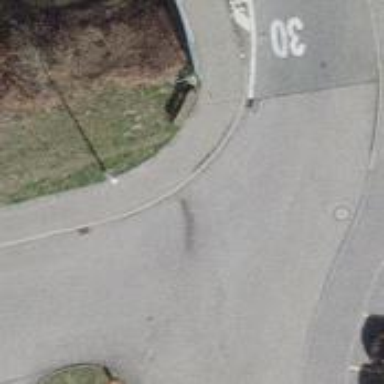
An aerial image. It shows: Sidewalk.